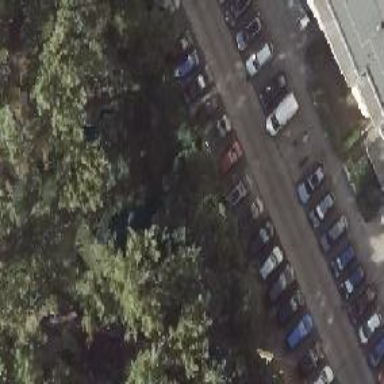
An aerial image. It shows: Street-side parking area.